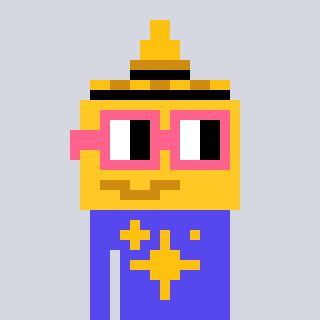
a pixel art character with square pink glasses, a mustard-shaped head and a computerblue-colored body on a cool background